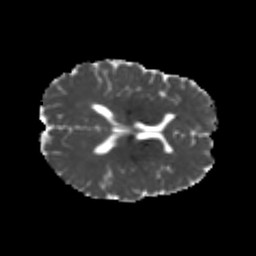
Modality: MD
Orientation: axial
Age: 24
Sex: female
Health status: healthy
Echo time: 0.074 s